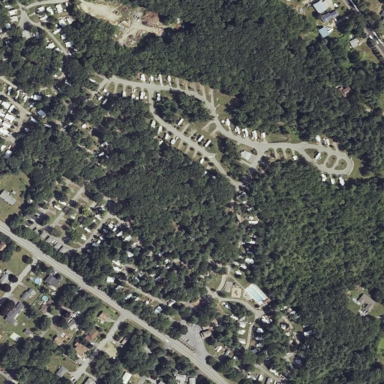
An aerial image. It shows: Caravan site with tents.